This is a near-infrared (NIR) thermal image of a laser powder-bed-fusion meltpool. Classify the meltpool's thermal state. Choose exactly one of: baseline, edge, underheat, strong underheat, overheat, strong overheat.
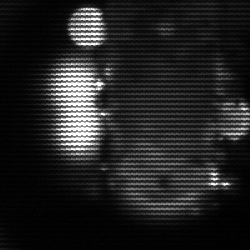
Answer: strong underheat